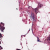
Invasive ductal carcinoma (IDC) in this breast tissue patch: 0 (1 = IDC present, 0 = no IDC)